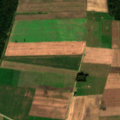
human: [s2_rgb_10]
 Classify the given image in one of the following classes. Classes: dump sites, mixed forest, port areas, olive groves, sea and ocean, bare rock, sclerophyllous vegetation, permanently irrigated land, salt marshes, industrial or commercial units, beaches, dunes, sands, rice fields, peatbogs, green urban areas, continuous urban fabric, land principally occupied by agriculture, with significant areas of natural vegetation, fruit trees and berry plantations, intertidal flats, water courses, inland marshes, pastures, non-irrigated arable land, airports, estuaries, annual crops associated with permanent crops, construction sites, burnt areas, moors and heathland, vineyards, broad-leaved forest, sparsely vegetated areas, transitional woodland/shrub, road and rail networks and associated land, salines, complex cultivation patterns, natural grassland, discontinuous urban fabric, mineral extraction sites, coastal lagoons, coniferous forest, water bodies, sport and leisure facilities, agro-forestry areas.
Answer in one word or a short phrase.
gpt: non-irrigated arable land, complex cultivation patterns, broad-leaved forest